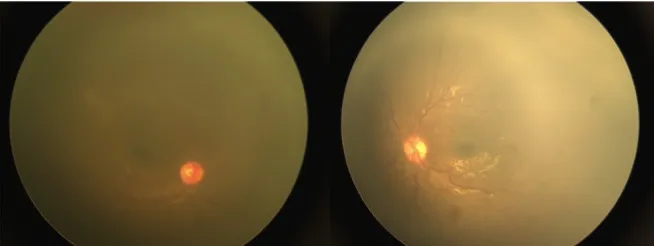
After anterior chamber washout and intravitreal methotrexate. Improvement of the bilateral vitreous haze.
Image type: ophthalmic_imaging (fundus_photograph)